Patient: sex F, age 27
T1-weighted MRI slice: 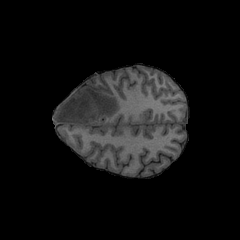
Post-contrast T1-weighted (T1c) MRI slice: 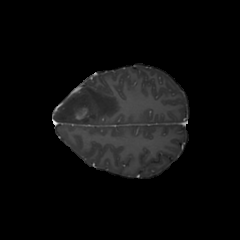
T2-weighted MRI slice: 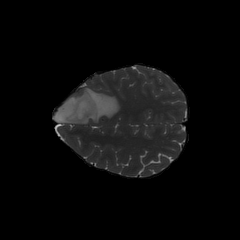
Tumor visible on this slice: yes
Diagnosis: Astrocytoma, IDH-mutant
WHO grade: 4